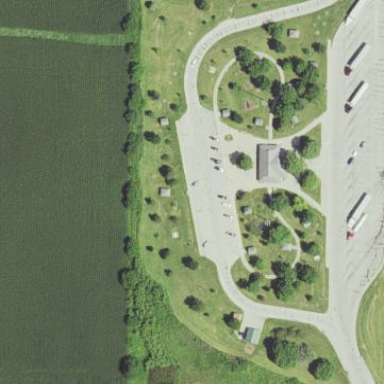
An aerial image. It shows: Rest area on the road.